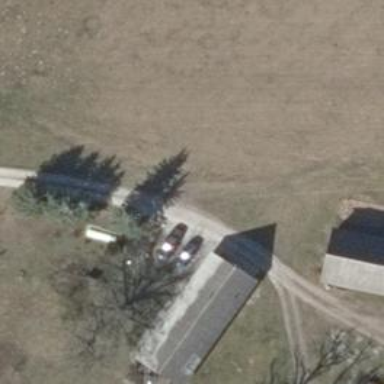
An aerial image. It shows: Driveway with ground surface.